Question: I am trying to fetch specific data from the array of data but not able to get proper output. Please guide me.
'''
echo "<pre>";
$cart = VirtueMartCart::getCart();
$cmpny=$cart->BT;
print_r($cmpny);
$i=0;
foreach($cmpny as $data)
{
if(true)
{
echo $data."
";
}
$i++;
}
exit;
'''
Output What I am Getting

How could i able to fetch only [company] or only any single element.... i had try to access with
'''
$data->company
'''
but not able to fetch.... so please guide me....
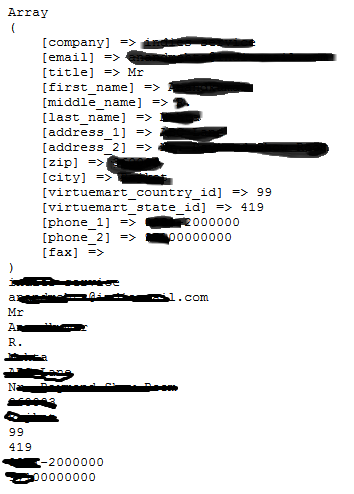
Answer: Hello Please try this
'''
foreach($cmpny as $data)
{
echo $data['company']."
";
}
'''
I think you got result as company data